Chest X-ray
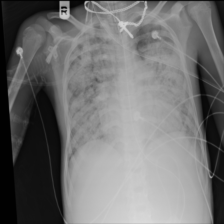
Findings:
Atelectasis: negative
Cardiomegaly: negative
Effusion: negative
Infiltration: negative
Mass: negative
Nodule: negative
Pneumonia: negative
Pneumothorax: negative
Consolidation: positive
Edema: negative
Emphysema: negative
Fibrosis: negative
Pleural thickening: negative
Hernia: negative